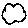
Label: cloud